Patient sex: M
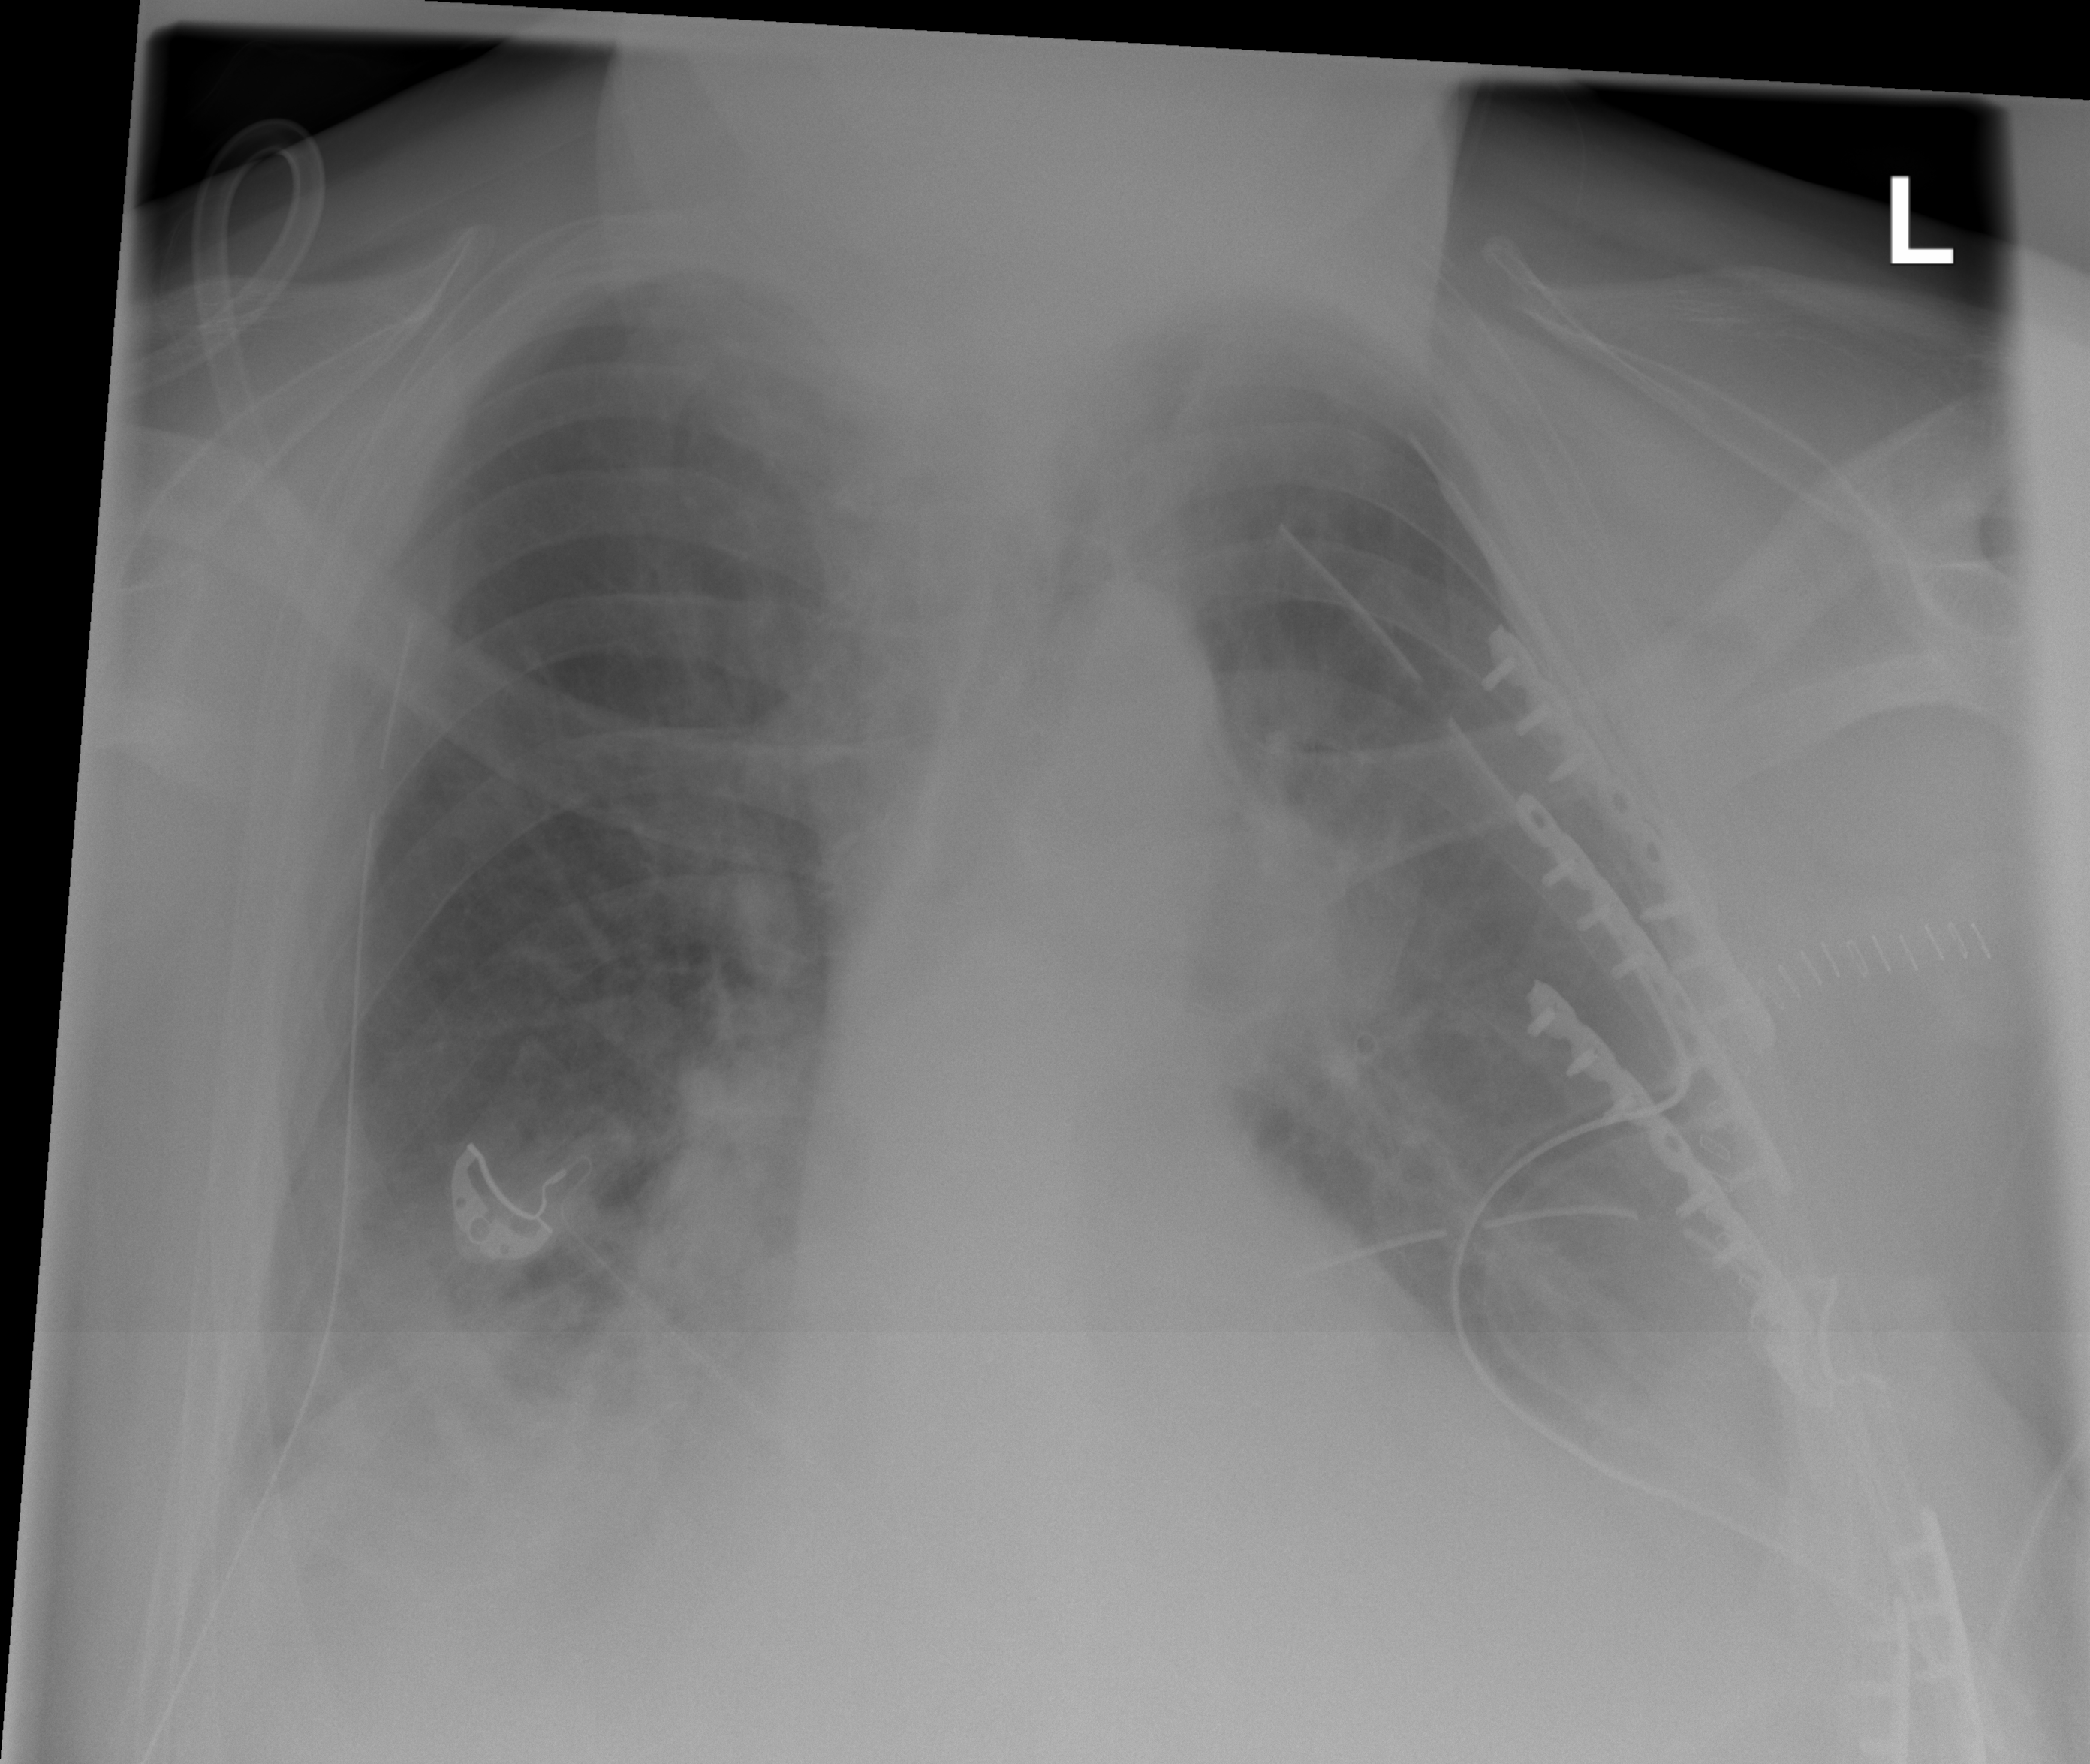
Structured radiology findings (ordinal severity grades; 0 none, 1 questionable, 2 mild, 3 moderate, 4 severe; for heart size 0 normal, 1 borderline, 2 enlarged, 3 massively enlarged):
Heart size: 2
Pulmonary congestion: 0
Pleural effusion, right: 2
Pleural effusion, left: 2
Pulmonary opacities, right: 0
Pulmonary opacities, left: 0
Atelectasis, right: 2
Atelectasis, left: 2